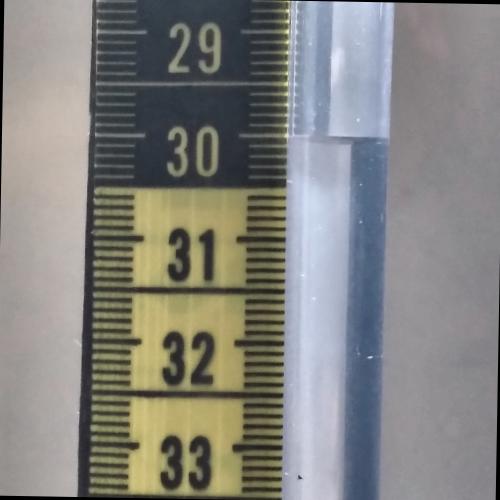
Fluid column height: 30.0 cm